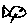
Label: fish